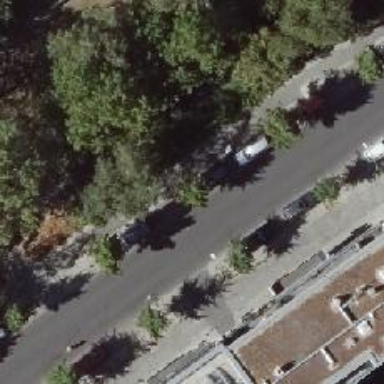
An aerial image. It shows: Avenue lined with trees.